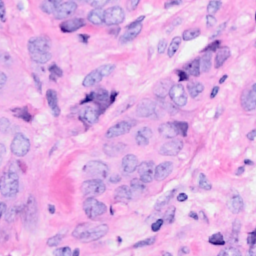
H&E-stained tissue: Breast